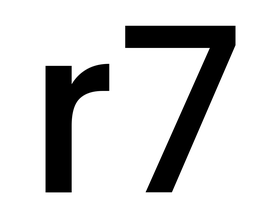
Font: Poppins-Medium